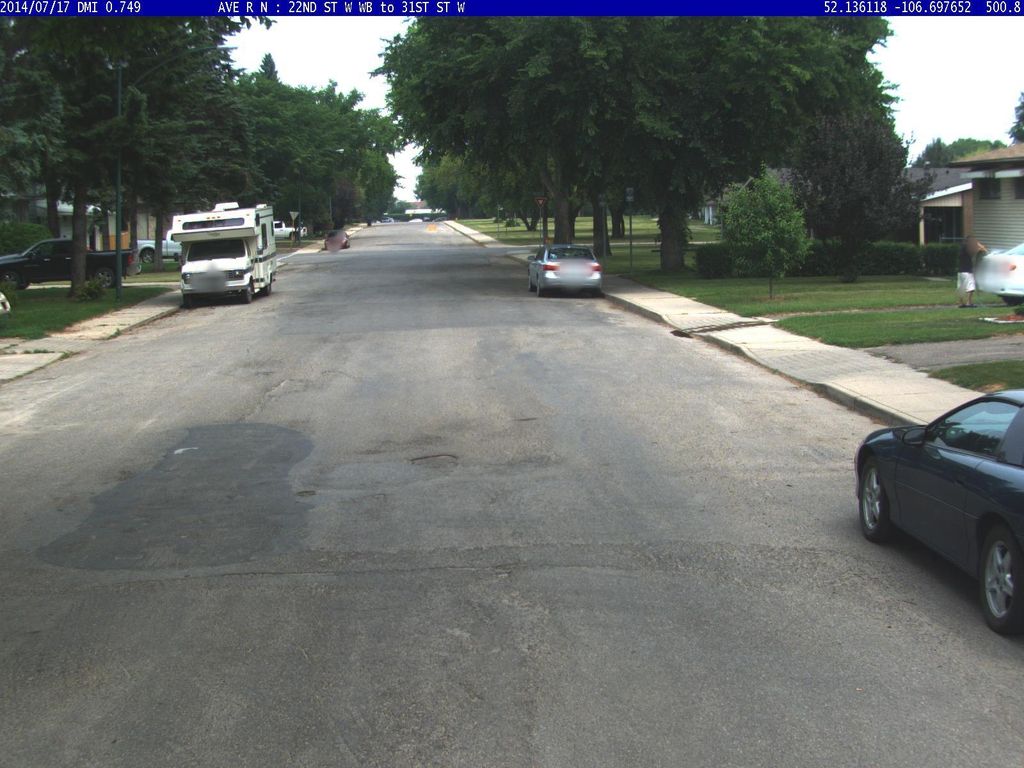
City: saskatoon